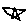
Label: star